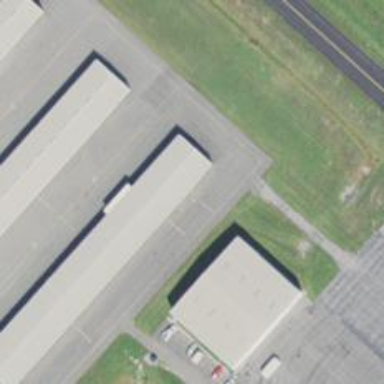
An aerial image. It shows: Image of taxiway at airport.